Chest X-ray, AP view. Patient: 63 years old, sex F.
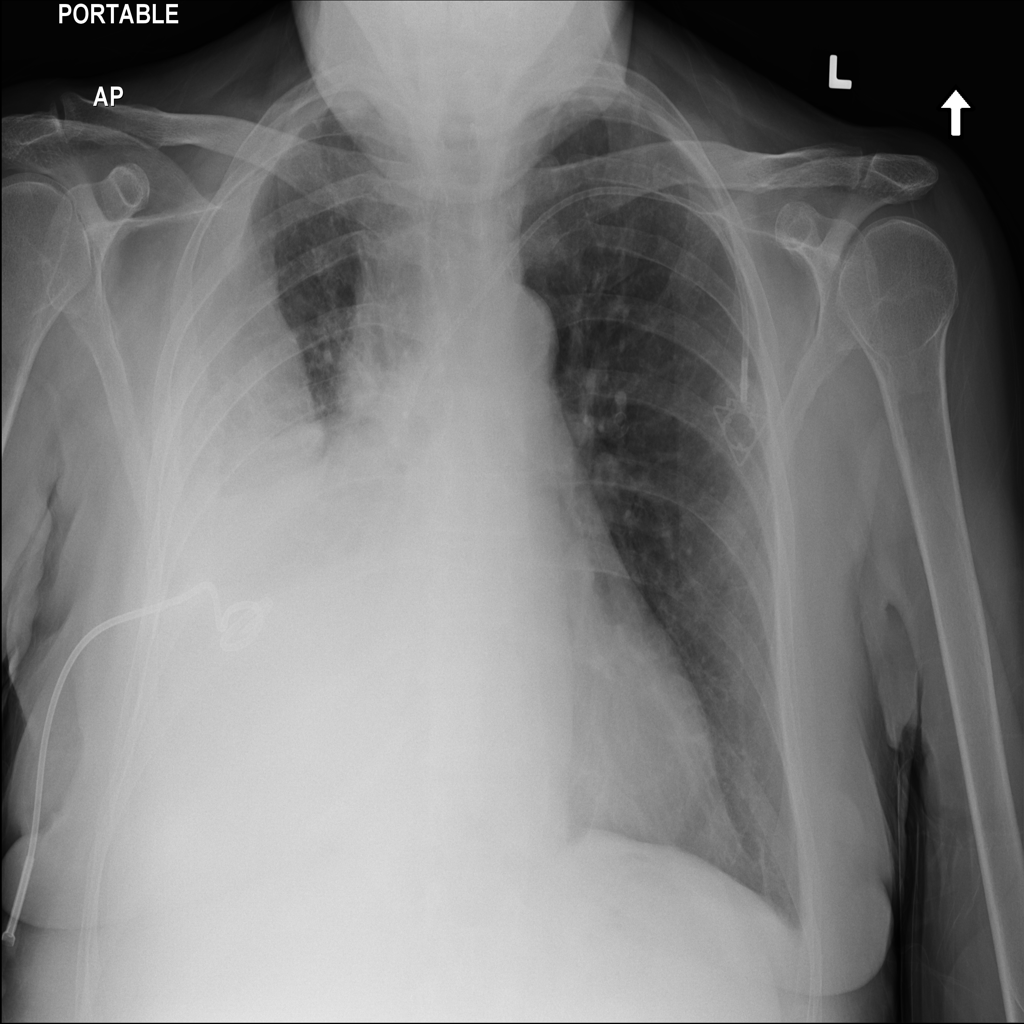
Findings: Effusion